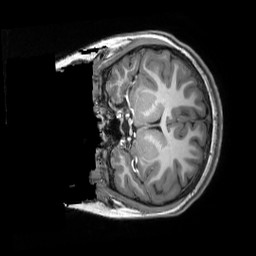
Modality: T1w
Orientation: coronal